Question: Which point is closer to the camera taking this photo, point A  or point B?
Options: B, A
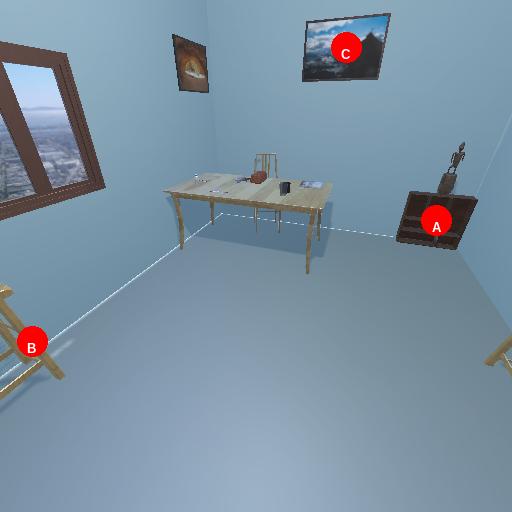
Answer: B